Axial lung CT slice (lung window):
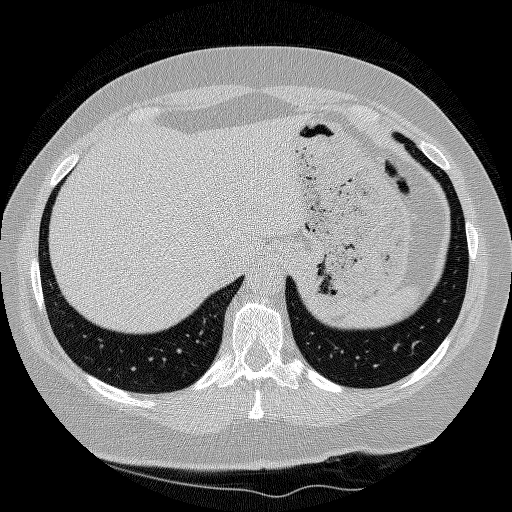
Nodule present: no